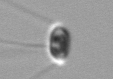
Label: Chaetoceros